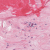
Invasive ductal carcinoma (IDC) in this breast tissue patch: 0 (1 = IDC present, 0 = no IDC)